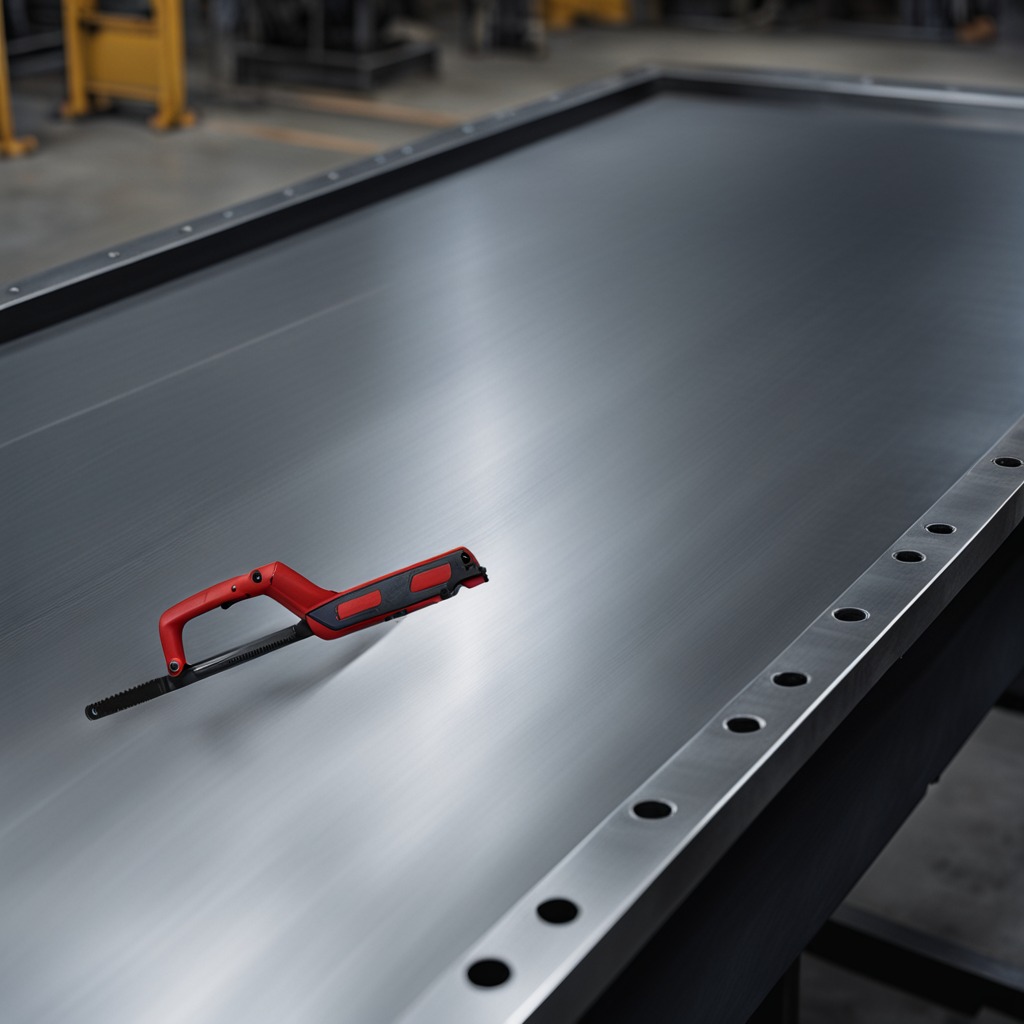
A metal saw is lying on the cold steel table in a mining workshop.